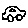
Label: car